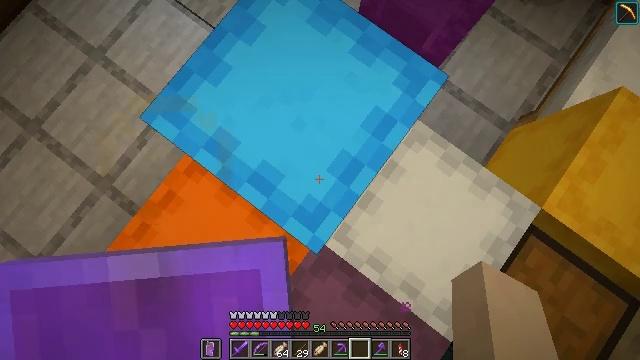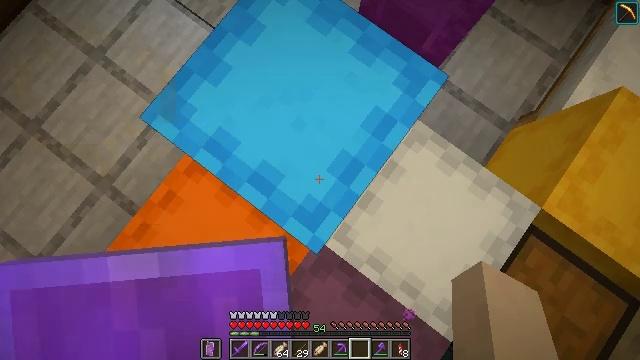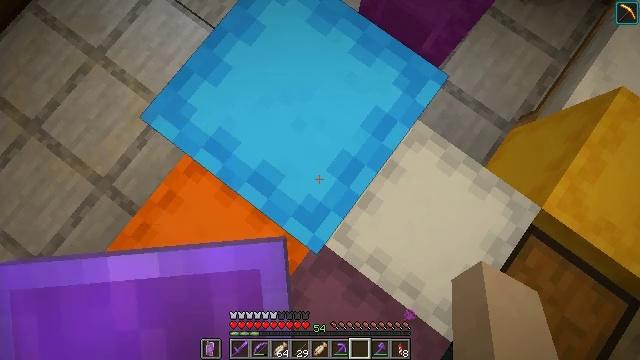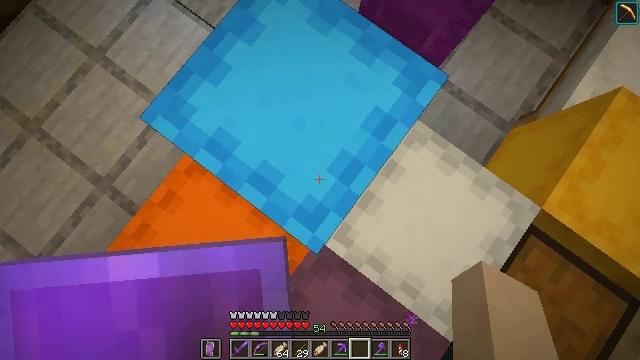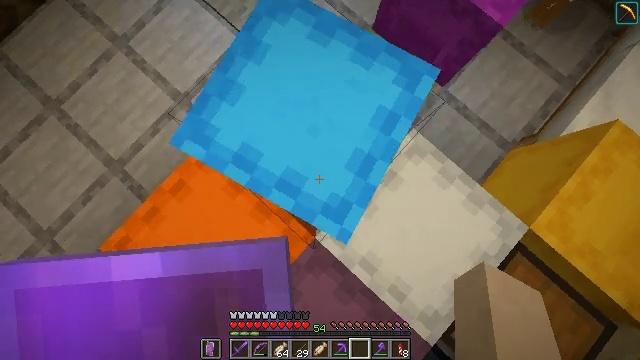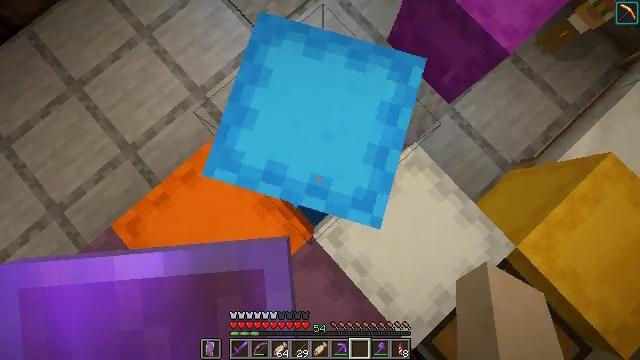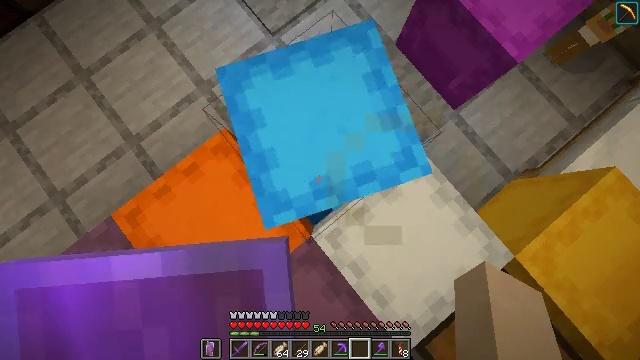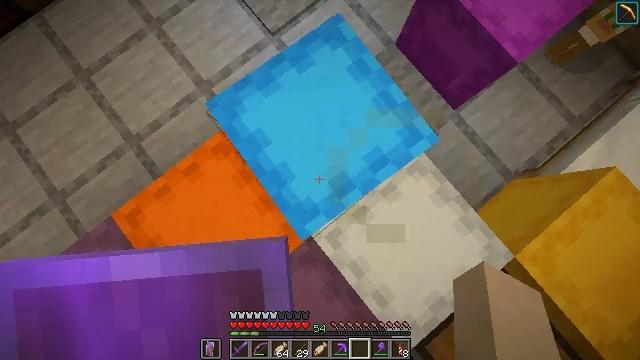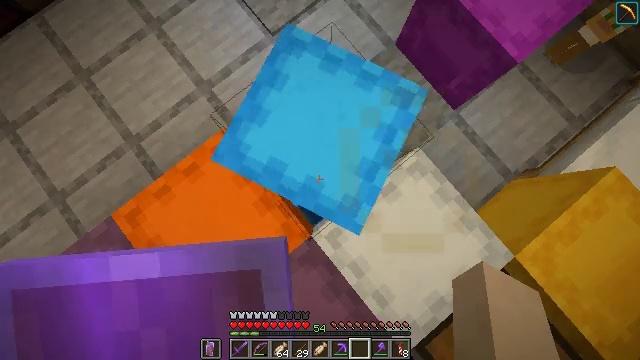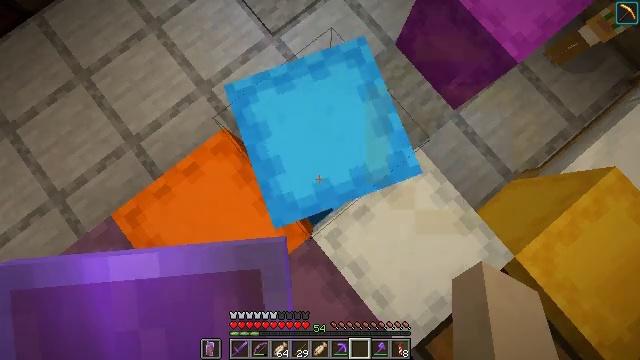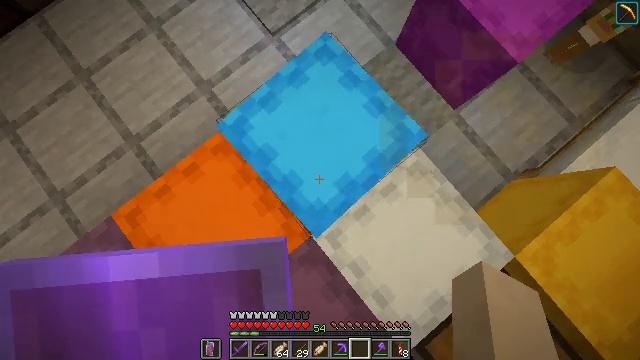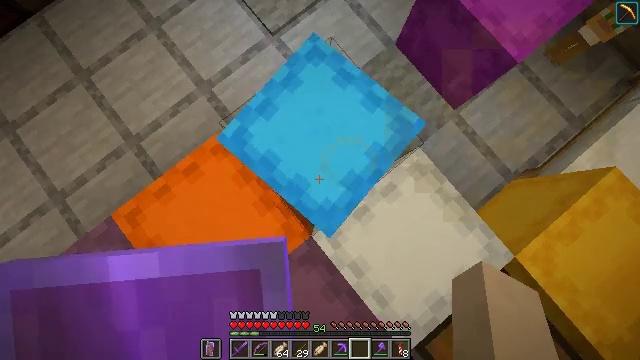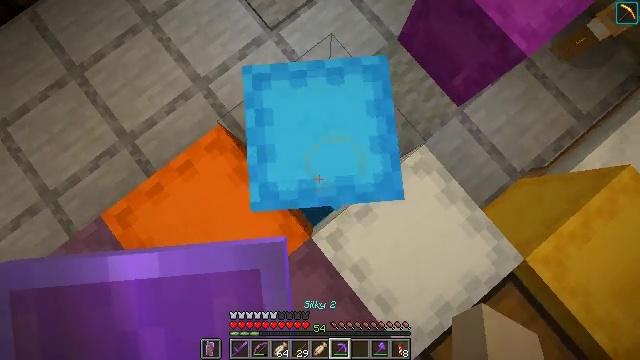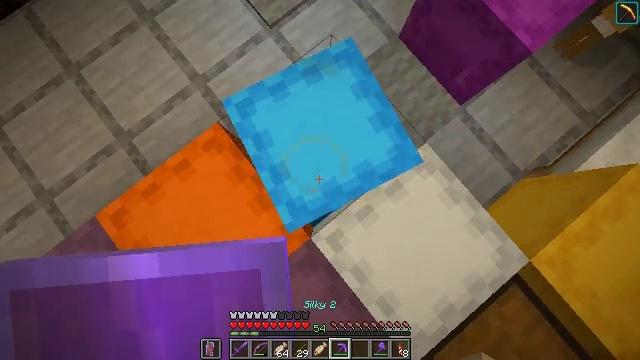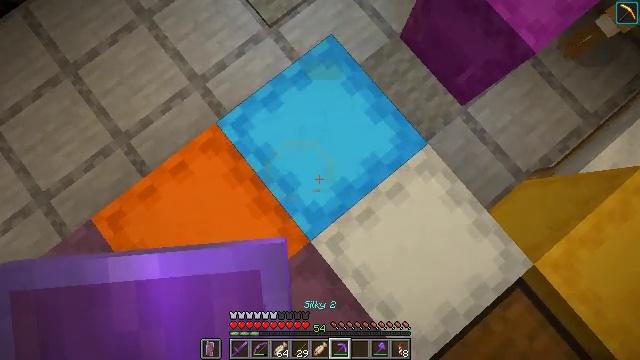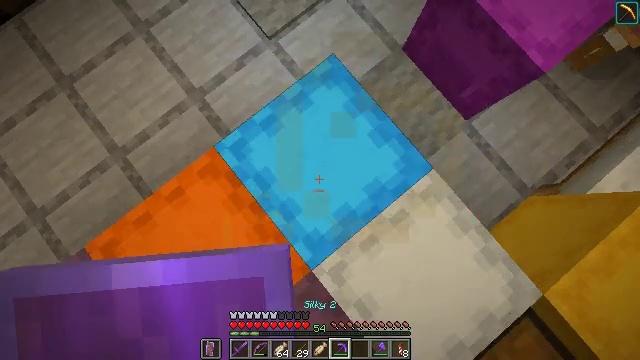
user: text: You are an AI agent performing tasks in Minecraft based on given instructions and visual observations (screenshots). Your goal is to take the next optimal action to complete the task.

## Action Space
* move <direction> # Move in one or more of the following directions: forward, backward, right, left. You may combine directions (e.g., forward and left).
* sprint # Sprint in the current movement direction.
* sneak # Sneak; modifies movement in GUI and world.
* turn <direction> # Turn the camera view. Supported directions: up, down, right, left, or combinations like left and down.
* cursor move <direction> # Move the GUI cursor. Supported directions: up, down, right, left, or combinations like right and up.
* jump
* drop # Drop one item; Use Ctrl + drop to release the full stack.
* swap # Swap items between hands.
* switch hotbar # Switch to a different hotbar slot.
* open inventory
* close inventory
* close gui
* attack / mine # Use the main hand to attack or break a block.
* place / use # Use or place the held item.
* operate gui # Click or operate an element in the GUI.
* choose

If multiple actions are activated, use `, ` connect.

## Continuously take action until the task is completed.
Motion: motion action
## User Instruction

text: Obtain the light blue shulker box by mining it.
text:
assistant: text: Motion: no_op
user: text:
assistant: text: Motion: no_op
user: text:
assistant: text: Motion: no_op
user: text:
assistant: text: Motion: turn left
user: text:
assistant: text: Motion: turn left
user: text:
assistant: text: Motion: turn left
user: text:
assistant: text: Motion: no_op
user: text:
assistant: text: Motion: no_op
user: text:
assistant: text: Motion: no_op
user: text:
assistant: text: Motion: no_op
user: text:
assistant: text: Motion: no_op
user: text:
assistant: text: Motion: no_op
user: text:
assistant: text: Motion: no_op
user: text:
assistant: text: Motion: move forward
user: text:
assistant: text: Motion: move forward
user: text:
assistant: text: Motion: move forward
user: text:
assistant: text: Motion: move forward, turn left and down
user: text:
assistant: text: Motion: move forward, turn left and down
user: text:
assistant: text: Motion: turn down
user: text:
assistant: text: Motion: attack / mine
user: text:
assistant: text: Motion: attack / mine
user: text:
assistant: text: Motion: attack / mine
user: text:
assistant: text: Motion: attack / mine
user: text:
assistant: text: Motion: attack / mine
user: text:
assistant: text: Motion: attack / mine
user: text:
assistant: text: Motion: no_op
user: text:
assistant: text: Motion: no_op